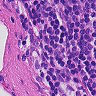
Metastatic tissue present: no